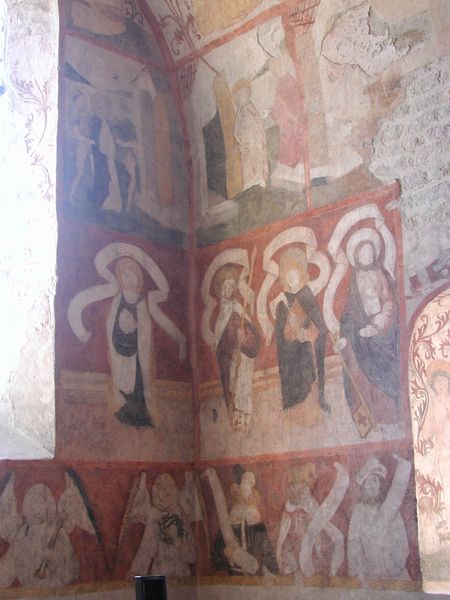
Titel: Ottmarsheim, ehemalige Nonnenklosterkirche
Standort: Ottmarsheim, Abteikirche (EU - F)
Schlagwörter: blau, flügel, weiß, frauen, grün, menschen, fenster, hell, licht, szene, tür, rot, malerei, muster, alt, wand, steine, kirche, personen, engel, ecke, figuren, lanze, wandmalerei, foto, nische, mauerwerk, fries, heiligenschein, putz, christus, jesus, mittelalter, fresken, romanik, heilige, fresko, schlüssel, register, jünger, bänder, maria, beil, petrus, szenen, romanisch, kirchenfenster, apostel, schriftbänder, fesko, nimbs, ennische, rschriftband